Aerial crown-view tile of a tropical tree (Barro Colorado Island, Panama), acquired 20241216:
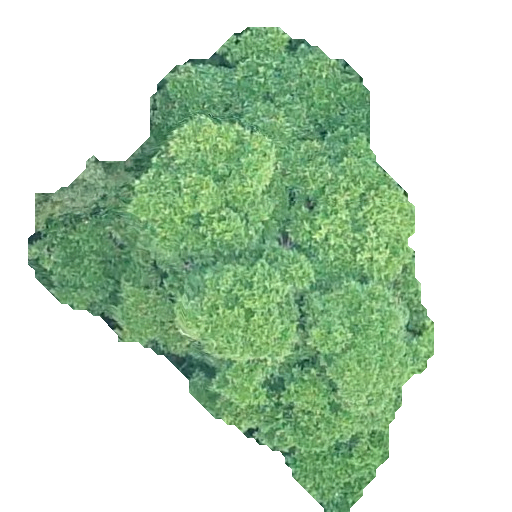
Species: Genipa americana
GBIF accepted scientific name: Genipa americana
Crown area: 165.091 m²